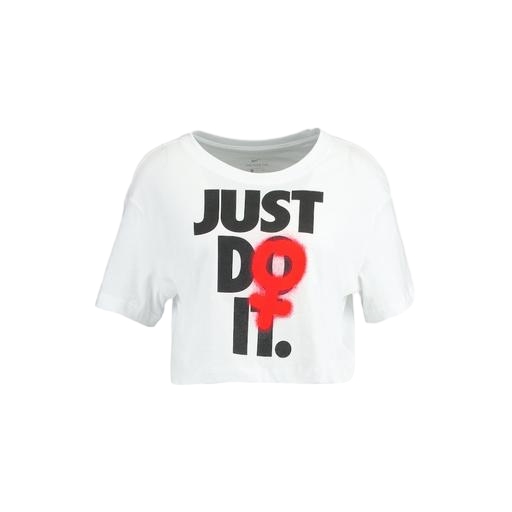
nike shirt, white cropped logo print jersey t-shirt, mid t-shirt, white background